Aerial crown-view tile of a tropical tree (Barro Colorado Island, Panama), acquired 20250217:
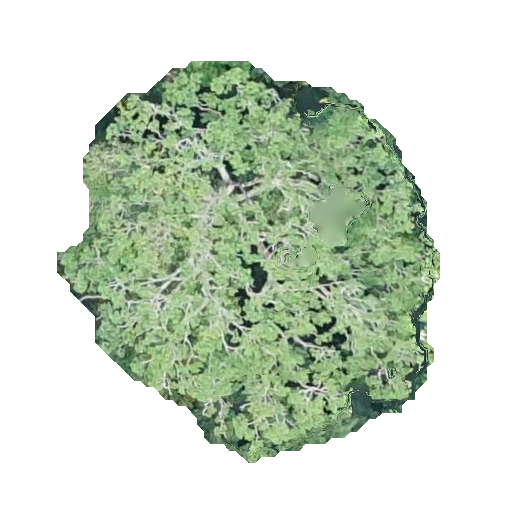
Species: Jacaranda copaia
GBIF accepted scientific name: Jacaranda copaia
Crown area: 161.55 m²